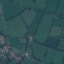
Label: Pasture